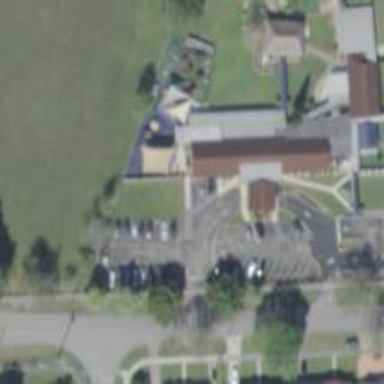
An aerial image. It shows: School building.